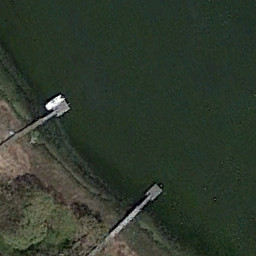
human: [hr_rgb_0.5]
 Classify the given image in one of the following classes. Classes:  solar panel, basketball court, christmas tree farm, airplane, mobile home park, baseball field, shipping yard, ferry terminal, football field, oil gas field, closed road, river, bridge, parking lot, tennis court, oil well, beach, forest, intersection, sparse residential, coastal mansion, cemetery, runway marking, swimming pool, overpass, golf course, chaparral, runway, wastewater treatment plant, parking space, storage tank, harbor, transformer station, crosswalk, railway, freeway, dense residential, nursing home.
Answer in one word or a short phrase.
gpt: ferry terminal